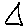
Label: triangle